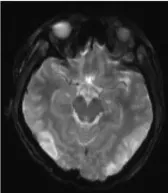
MRI of the patient's brain, multiple lesions in the bilateral frontoparieto-occipitotemporal lobe, and . Diffusion Weighted Imaging (DWI).
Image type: radiology (mri)